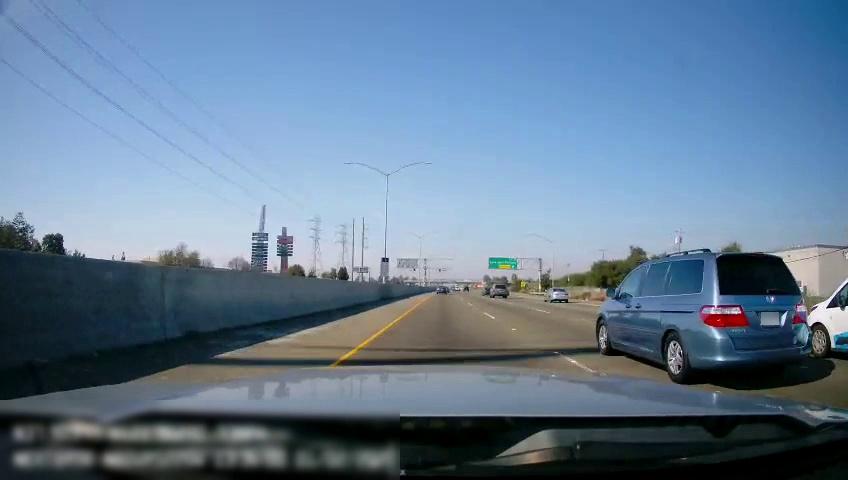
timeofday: Day
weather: Sunny
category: Drivable Space
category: Vehicles | Truck
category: Vehicles | SUV
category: Vehicles | Car
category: Vehicles | SUV
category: Vehicles | Car
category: Lanes | Current Lane
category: Lanes | Current Lane
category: Lanes | Alternate Lane
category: Traffic | Signs